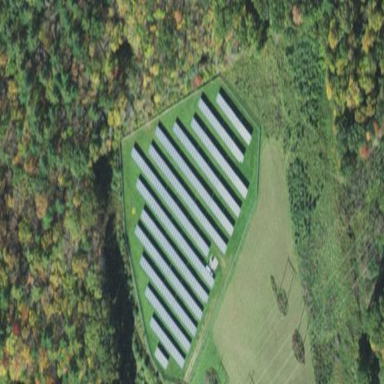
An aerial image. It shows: Solar photovoltaic power plant enclosed by fence. It generates electricity using photovoltaic panels.